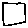
Label: square